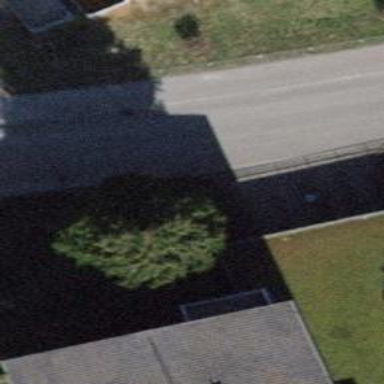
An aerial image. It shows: Urban tree with needle-leaved foliage.